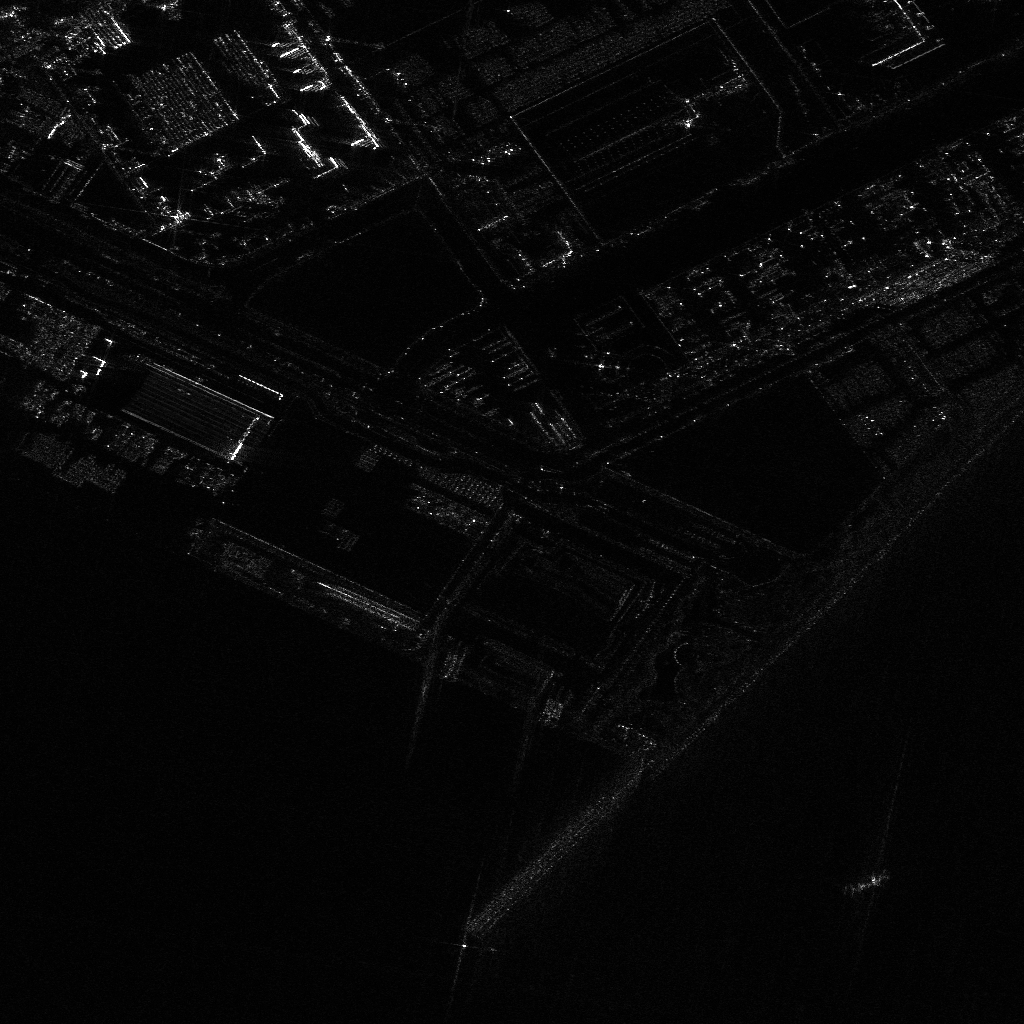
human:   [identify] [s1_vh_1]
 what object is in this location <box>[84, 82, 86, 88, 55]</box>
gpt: <ref>1 medium container at the bottom right</ref>